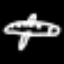
Label: airplane